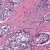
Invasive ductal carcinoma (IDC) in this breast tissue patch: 1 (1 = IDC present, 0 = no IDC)